Question: The goal of my program is to render a simple cube illuminated by a light point using GLSL shaders. The problem is that my cube stays in black as if lighting properties are disabled.
I've been searching a solution since several hours in vain. I have two buffers (one for position vertices and the other for the normal vertices). These two buffers has been generated by Blender. I used them previously in a basic OpenGL program using Vertex Arrays and it worked perfectly. Now I just want to do the same thing but this time using GLSL shaders.
Here's a part of my C++ code :
'''
static GLfloat LightPosition[4] = {0.0f, 10.0f, 10.0f, 1.0f};
static GLfloat Kd[3] = {0.9f, 0.5f, 0.3f};
static GLfloat Ld[3] = {1.0f, 1.0f, 1.0f};
[...]
tatic GLuint initShaders(char const *vertShaderSrc, char const *fragShaderSrc)
{
GLuint vertShaderID = 0, fragShaderID = 0;
compileShader(vertShaderID, GL_VERTEX_SHADER, vertShaderSrc);
compileShader(fragShaderID, GL_FRAGMENT_SHADER, fragShaderSrc);
GLuint programID = glCreateProgram();
glAttachShader(programID, vertShaderID);
glAttachShader(programID, fragShaderID);
glBindAttribLocation(programID, 0, "VertexPosition");
glBindAttribLocation(programID, 1, "VertexNormal");
glUniform3f(glGetUniformLocation(programID, "Kd"), Kd[0], Kd[1], Kd[2]);
glUniform3f(glGetUniformLocation(programID, "Ld"), Ld[0], Ld[1], Ld[2]);
glLinkProgram(programID);
GLint errorLink = 0;
glGetProgramiv(programID, GL_LINK_STATUS, &errorLink);
if (errorLink != GL_TRUE)
{
GLint sizeError = 0;
glGetProgramiv(programID, GL_INFO_LOG_LENGTH, &sizeError);
char *erreur = new char[sizeError + 1];
glGetShaderInfoLog(programID, sizeError, &sizeError, erreur);
erreur[sizeError] = '';
std::cout << erreur << std::endl;
delete[] erreur;
glDeleteProgram(programID);
}
return (programID);
}
int main(int ac, char **av)
{
bool continuer = true;
SDL_Event event;
GLuint vboID[2];
GLuint textureID = 0;
GLuint programID = 0;
//SDL window initialization
SDL_Init(SDL_INIT_VIDEO);
SDL_WM_SetCaption("Test", NULL);
SDL_SetVideoMode(WIDTH, HEIGHT, 32, SDL_OPENGL);
glEnable(GL_DEPTH_TEST);
glEnable(GL_LIGHTING);
glEnable(GL_TEXTURE_2D);
//Viewport initialization
glViewport(0, 0, WIDTH, HEIGHT);
//Glew init component
glewInit();
//VBO initialization
initVBO(vboID);
//Shaders initialization
programID = initShaders("Box.vert", "Box.frag");
//Main loop
while (continuer)
{
eventListener(&event, &continuer);
glClearDepth(1.0f);
glClearColor(0.13f, 0.12f, 0.13f, 1.0f);
glClear(GL_COLOR_BUFFER_BIT | GL_DEPTH_BUFFER_BIT);
glUseProgram(programID);
//Projection matrix
glm::mat4 ProjectionMatrix = glm::perspective(45.0f, 500.0f / 500.0f, 0.1f, 100.0f);
//View matrix
glm::mat4 ViewMatrix = glm::lookAt(glm::vec3(0.0f, 0.0f, 8.0f), glm::vec3(0.0f, 0.0f, 0.0f), glm::vec3(0.0f, 1.0f, 0.0f));
//Model matrix
glm::mat4 ModelMatrix = glm::mat4(1.0f);
ModelMatrix = glm::translate(ModelMatrix, glm::vec3(0.0f, 0.0f, 0.0f));
ModelMatrix = glm::rotate(ModelMatrix, angle, glm::vec3(1.0f, 1.0f, 1.0f));
ModelMatrix = glm::scale(ModelMatrix, glm::vec3(1.0f, 1.0f, 1.0f));
//Prepare matrix
glm::mat4 ModelViewMatrix = ViewMatrix * ModelMatrix;
glm::mat3 NormalMatrix = glm::mat3(glm::vec3(ModelViewMatrix[0]), glm::vec3(ModelViewMatrix[1]), glm::vec3(ModelViewMatrix[2]));
glm::mat4 ModelViewProjectionMatrix = ProjectionMatrix * ModelViewMatrix;
glm::vec4 LightPositionVec = ViewMatrix * glm::vec4(LightPosition[0], LightPosition[1], LightPosition[2], LightPosition[3]);
//Send matrix
glUniform4f(glGetUniformLocation(programID, "LightPosition"), LightPositionVec[0], LightPositionVec[1], LightPositionVec[2], LightPositionVec[3]);
glUniformMatrix4fv(glGetUniformLocation(programID, "ProjectionMatrix"), 1, GL_FALSE, glm::value_ptr(ProjectionMatrix));
glUniformMatrix3fv(glGetUniformLocation(programID, "NormalMatrix"), 1, GL_FALSE, glm::value_ptr(NormalMatrix));
glUniformMatrix4fv(glGetUniformLocation(programID, "ModelViewMatrix"), 1, GL_FALSE, glm::value_ptr(ModelViewMatrix));
glUniformMatrix4fv(glGetUniformLocation(programID, "MVP"), 1, GL_FALSE, glm::value_ptr(ModelViewProjectionMatrix));
glEnableVertexAttribArray(0);
glBindBuffer(GL_ARRAY_BUFFER, vboID[0]);
glVertexAttribPointer(0, 3, GL_FLOAT, GL_FALSE, 0, OFFSET_BUFFER(0));
glBindBuffer(GL_ARRAY_BUFFER, 0);
glEnableVertexAttribArray(1);
glBindBuffer(GL_ARRAY_BUFFER, vboID[1]);
glVertexAttribPointer(1, 3, GL_FLOAT, GL_FALSE, 0, OFFSET_BUFFER(0));
glBindBuffer(GL_ARRAY_BUFFER, 0);
glDrawArrays(GL_TRIANGLES, 0, 36);
glDisableVertexAttribArray(1);
glDisableVertexAttribArray(0);
glUseProgram(0);
angle += 0.010f;
glFlush();
SDL_GL_SwapBuffers();
}
SDL_Quit();
return (0);
}
'''
Vertex shader code :
'''
#version 330
layout (location = 0) in vec3 VertexPosition;
layout (location = 1) in vec3 VertexNormal;
uniform vec4 LightPosition;
uniform vec3 Kd;
uniform vec3 Ld;
uniform mat4 ProjectionMatrix;
uniform mat3 NormalMatrix;
uniform mat4 ModelViewMatrix;
uniform mat4 MVP;
out vec3 LightIntensity;
void main()
{
vec3 tnorm = normalize( NormalMatrix * VertexNormal);
vec4 eyeCoords = ModelViewMatrix * vec4(VertexPosition,1.0);
vec3 s = normalize(vec3(LightPosition - eyeCoords));
LightIntensity = Ld * Kd * max( dot( s, tnorm ), 0.0 );
gl_Position = MVP * vec4(VertexPosition,1.0);
}
'''
Fragment shader code :
'''
#version 330
in vec3 LightIntensity;
layout (location = 0) out vec4 FragColor;
void main() {
FragColor = vec4(LightIntensity, 1.0f);
}
'''
Here's a screen of my application :

As you can seen, lighting properties seem to be disabled. Does anyone can help me?
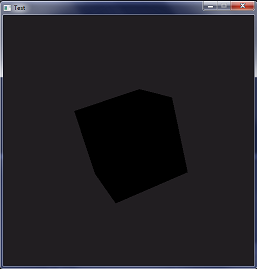
Answer: '''
glUniform3f(glGetUniformLocation(programID, "Kd"), Kd[0], Kd[1], Kd[2]);
glUniform3f(glGetUniformLocation(programID, "Ld"), Ld[0], Ld[1], Ld[2]);
'''
These two rows are at the wrong location, you cannot do this before the shader is linked and bound. move them down to where all the other glUniform calls are made.
You need to reset your uniforms each time you swap shaders, or look into uniform blocks.